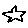
Label: star